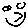
Label: smiley face